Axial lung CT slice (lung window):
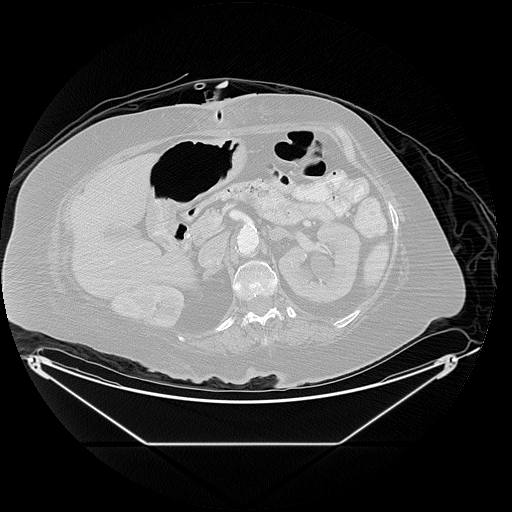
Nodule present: no